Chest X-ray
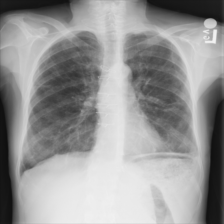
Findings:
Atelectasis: negative
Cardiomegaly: negative
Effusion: negative
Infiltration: negative
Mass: negative
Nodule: negative
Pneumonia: negative
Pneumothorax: negative
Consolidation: negative
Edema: negative
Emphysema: negative
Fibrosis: negative
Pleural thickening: negative
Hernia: negative